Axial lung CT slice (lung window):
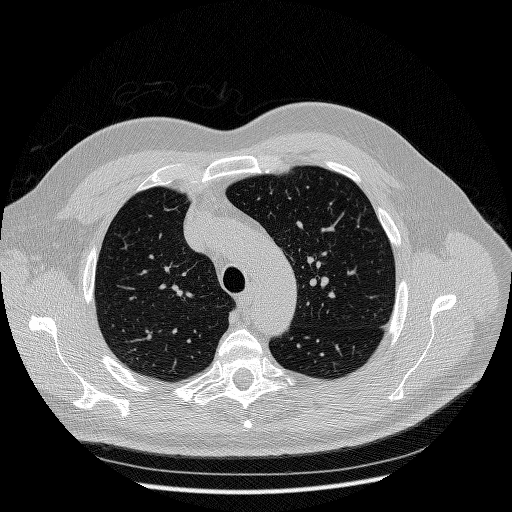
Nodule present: no